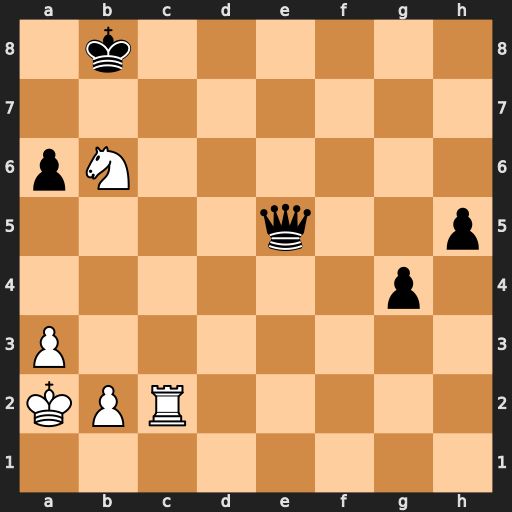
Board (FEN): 1k6/8/pN6/4q2p/6p1/P7/KPR5/8
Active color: w
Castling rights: -
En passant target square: -
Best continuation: Nd7+ Kb7 Nxe5